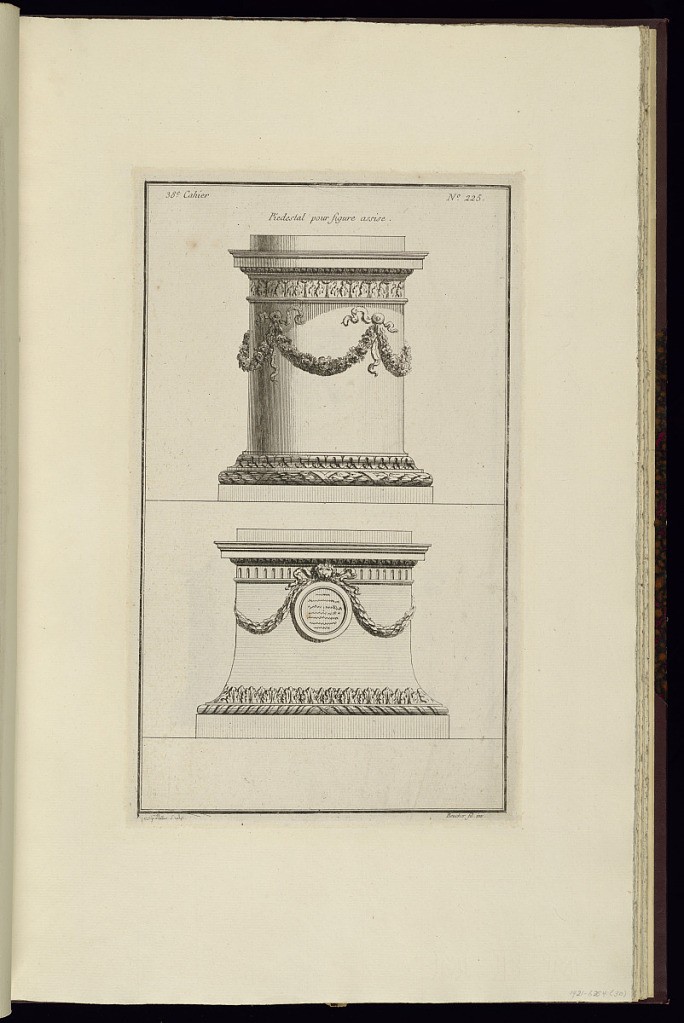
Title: Piedestal pour figure assise
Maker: Juste-François Boucher, French, 1736 – 1782
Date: ca. 1775
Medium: Engraving on off white laid paper
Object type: Print
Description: Two designs for pedestals for seated figures. The pedestals are decorated with garland, egg and dart, acanthus leaves, bound leaf, fluting, lion head, and ribbon twist. The plate is signed.